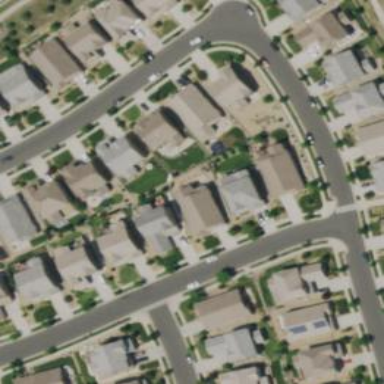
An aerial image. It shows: Sidewalk.